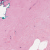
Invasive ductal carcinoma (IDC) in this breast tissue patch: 0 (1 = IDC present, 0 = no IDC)